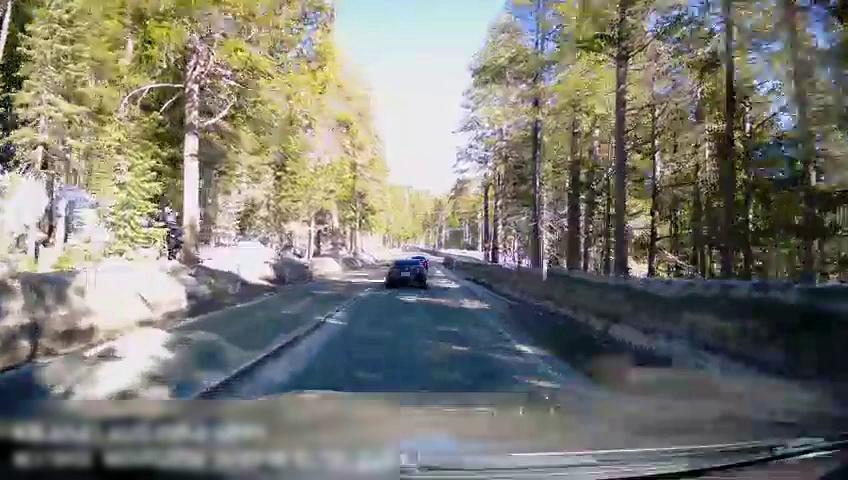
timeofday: Day
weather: Snowy
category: Drivable Space
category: Vehicles | Car
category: Vehicles | Car